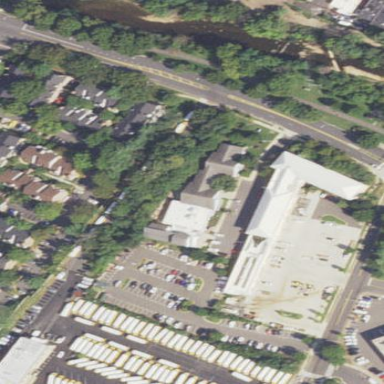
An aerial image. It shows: Animal shelter building.